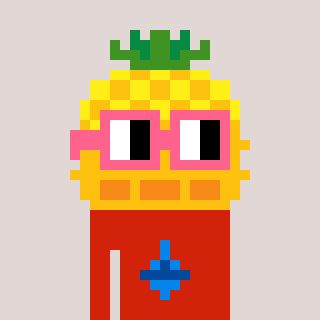
a pixel art character with square pink glasses, a pineapple-shaped head and a red-colored body on a warm background